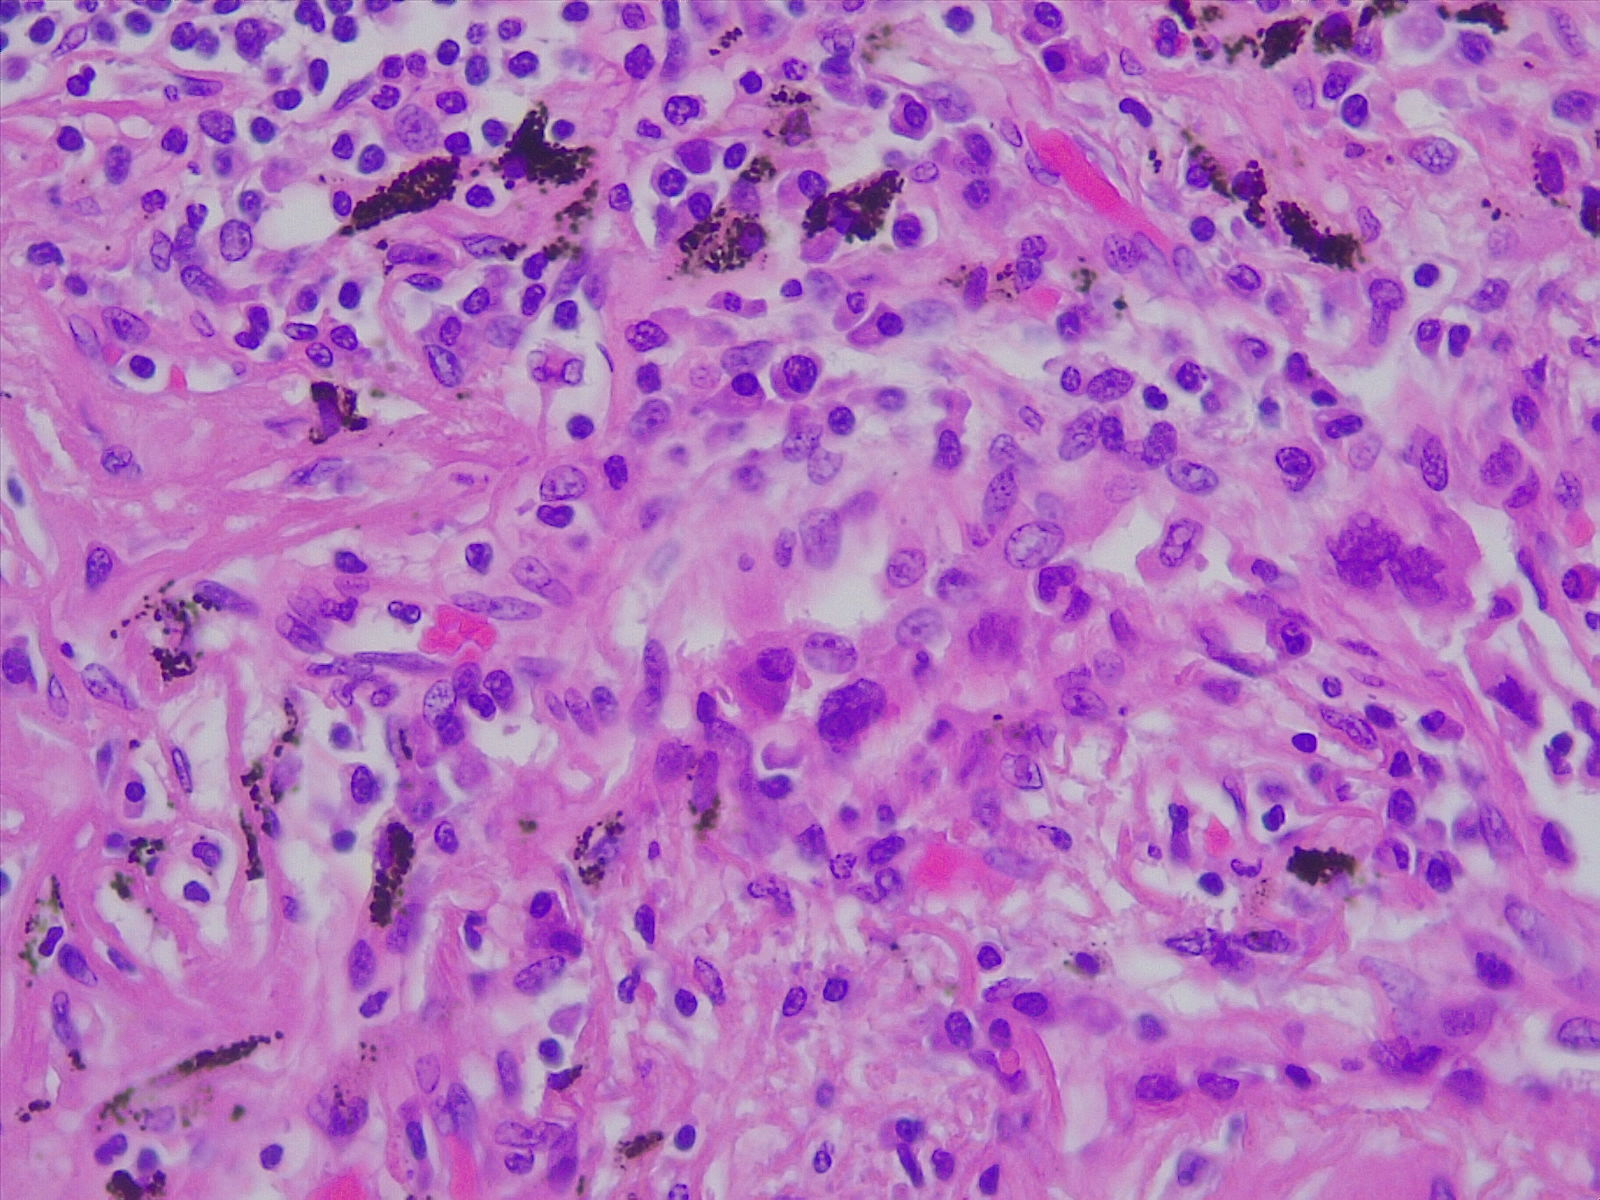
Label: normal lung tissue